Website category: sports
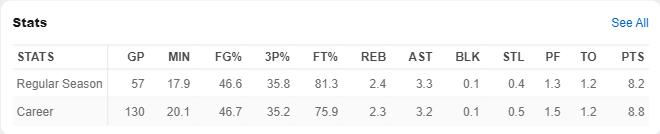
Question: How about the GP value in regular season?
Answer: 57

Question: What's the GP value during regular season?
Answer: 57

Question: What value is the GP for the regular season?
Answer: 57

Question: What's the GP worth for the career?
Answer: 130

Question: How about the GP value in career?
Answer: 130

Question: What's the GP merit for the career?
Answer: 130

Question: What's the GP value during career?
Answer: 130

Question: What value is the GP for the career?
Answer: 130

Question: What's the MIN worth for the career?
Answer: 20.1

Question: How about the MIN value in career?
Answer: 20.1

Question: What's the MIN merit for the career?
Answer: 20.1

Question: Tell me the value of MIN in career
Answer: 20.1

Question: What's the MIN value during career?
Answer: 20.1

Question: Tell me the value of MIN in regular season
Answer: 17.9

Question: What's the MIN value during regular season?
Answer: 17.9

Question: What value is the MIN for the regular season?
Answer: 17.9

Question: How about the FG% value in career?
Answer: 46.7

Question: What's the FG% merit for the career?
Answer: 46.7

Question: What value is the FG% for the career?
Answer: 46.7

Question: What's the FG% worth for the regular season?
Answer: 46.6

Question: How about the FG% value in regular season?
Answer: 46.6

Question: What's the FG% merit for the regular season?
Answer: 46.6

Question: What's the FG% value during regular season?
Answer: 46.6

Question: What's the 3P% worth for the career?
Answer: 35.2

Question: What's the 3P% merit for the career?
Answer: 35.2

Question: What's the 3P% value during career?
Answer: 35.2

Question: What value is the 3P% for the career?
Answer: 35.2

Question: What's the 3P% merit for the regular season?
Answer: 35.8

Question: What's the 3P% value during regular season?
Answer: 35.8

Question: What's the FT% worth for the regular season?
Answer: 81.3

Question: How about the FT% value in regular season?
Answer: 81.3

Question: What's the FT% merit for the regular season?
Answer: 81.3

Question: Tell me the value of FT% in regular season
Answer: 81.3

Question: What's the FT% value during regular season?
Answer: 81.3

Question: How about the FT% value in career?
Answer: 75.9

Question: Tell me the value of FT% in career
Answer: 75.9

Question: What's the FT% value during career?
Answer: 75.9

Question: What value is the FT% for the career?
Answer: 75.9

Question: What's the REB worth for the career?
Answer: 2.3

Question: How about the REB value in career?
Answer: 2.3

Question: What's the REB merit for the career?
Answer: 2.3

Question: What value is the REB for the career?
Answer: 2.3

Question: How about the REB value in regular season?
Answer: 2.4

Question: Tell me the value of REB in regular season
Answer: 2.4

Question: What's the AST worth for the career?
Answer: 3.2

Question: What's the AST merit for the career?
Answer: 3.2

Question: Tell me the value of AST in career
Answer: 3.2

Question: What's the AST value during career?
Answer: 3.2

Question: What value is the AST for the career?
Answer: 3.2

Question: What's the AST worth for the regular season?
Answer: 3.3

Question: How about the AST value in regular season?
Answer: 3.3

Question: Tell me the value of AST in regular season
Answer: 3.3

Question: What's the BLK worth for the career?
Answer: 0.1

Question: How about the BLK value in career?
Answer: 0.1

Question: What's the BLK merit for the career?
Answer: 0.1

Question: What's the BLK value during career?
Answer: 0.1

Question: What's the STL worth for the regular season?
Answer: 0.4

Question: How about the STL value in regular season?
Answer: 0.4

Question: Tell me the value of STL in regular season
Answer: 0.4

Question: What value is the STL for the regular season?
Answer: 0.4

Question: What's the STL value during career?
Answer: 0.5

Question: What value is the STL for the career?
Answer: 0.5

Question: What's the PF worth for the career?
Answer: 1.5

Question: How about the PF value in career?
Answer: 1.5